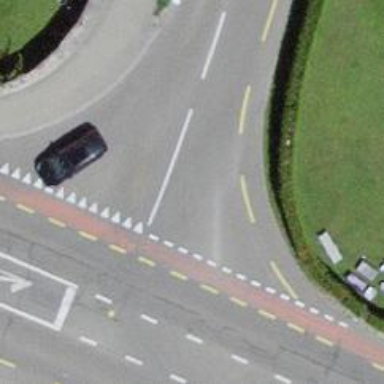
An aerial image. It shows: Tertiary road with designated cycle lane on the left.